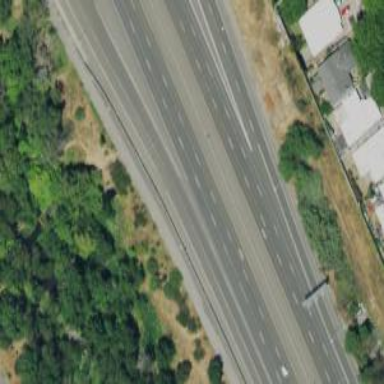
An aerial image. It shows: Motorway link.